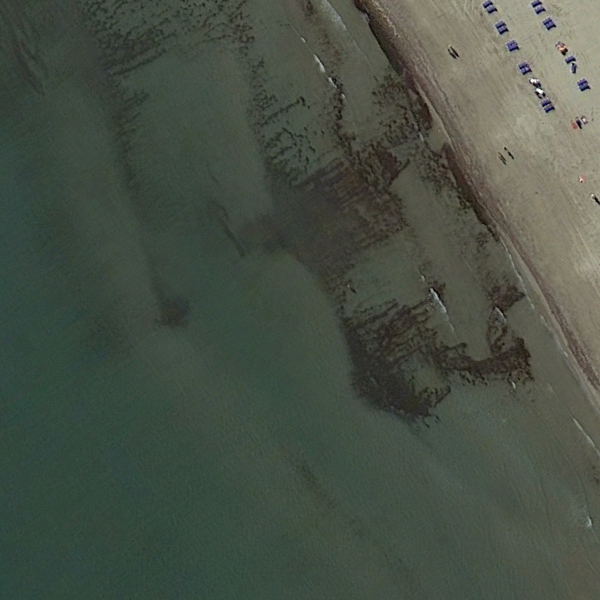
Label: Beach